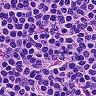
Metastatic tissue present: no